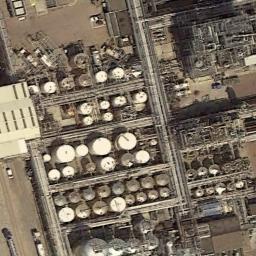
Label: storage_tank